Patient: sex F, age 65
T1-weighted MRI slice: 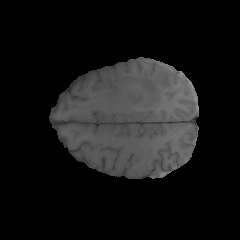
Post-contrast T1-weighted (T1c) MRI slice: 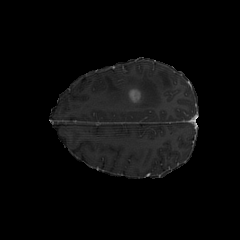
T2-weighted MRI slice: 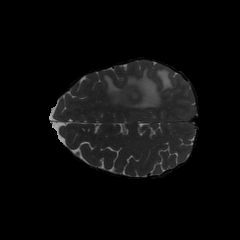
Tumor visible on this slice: yes
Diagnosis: Glioblastoma, IDH-wildtype
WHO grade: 4